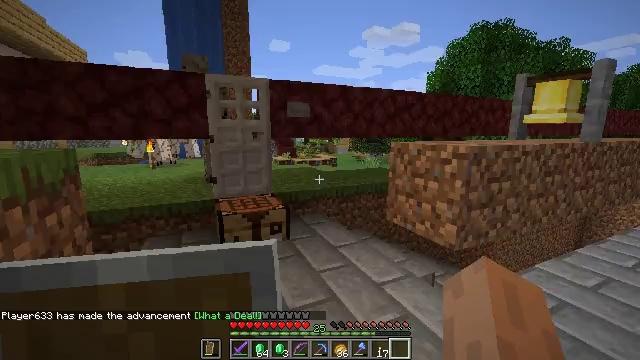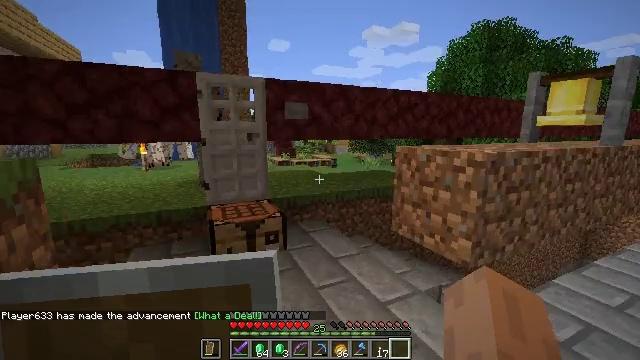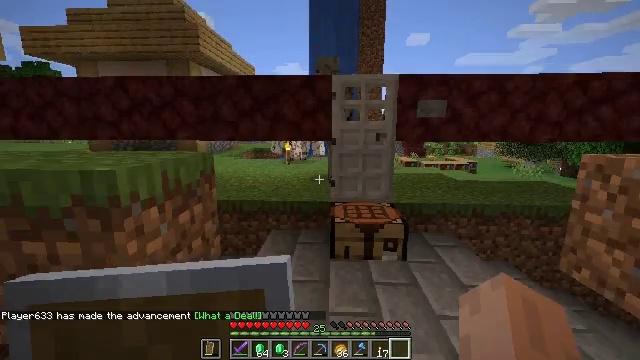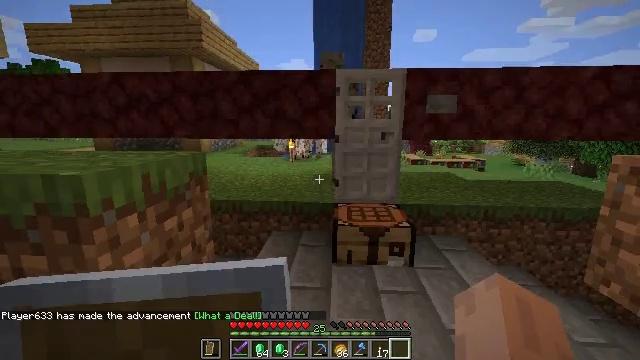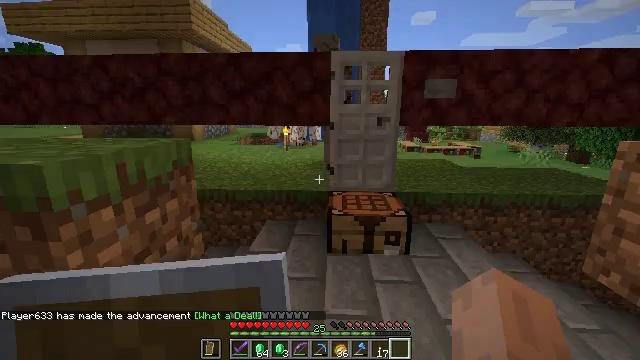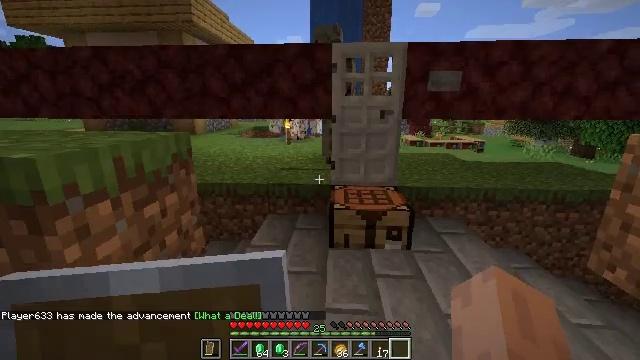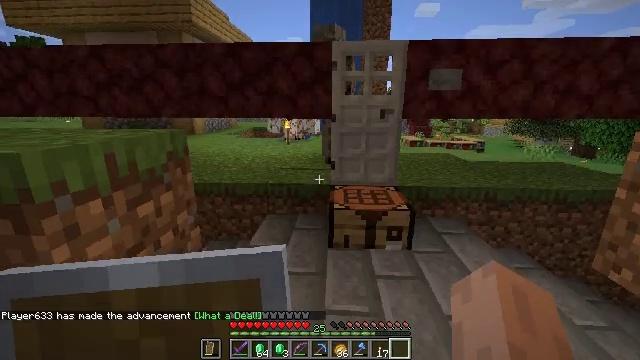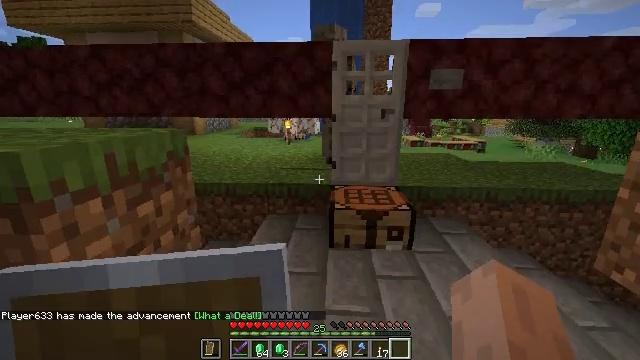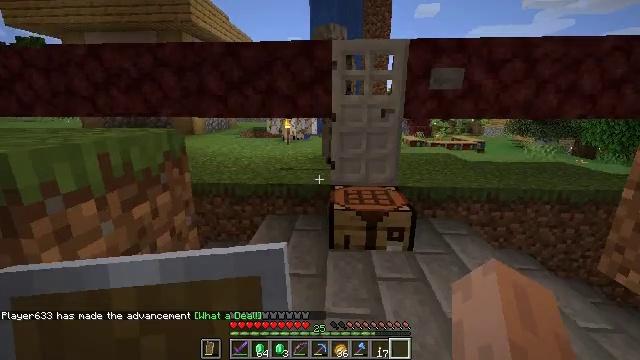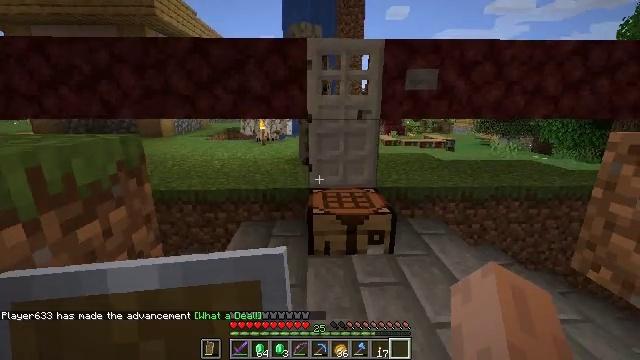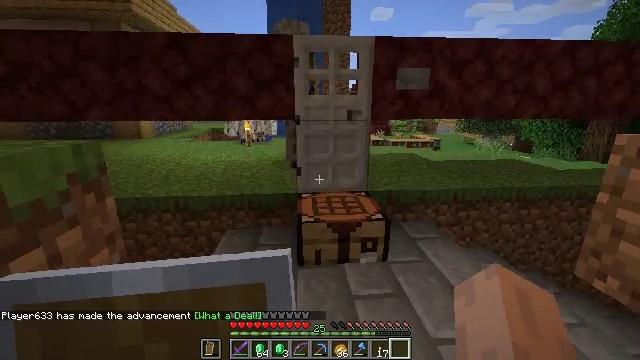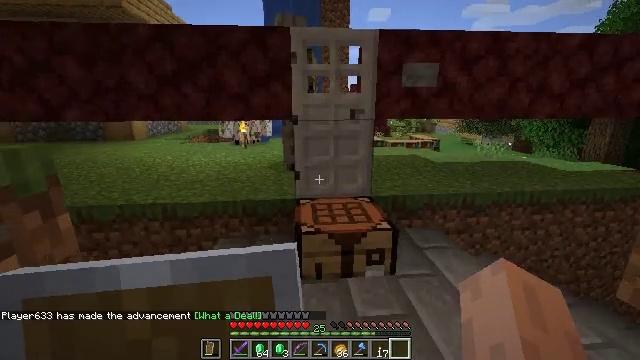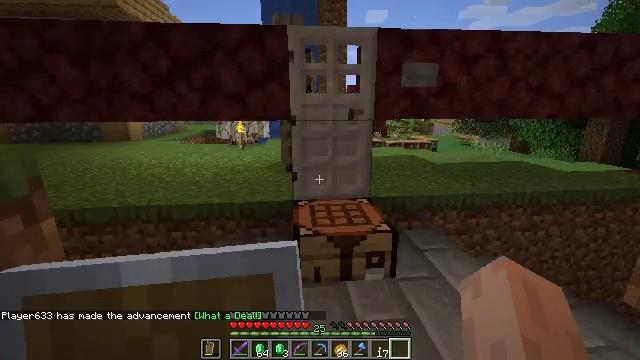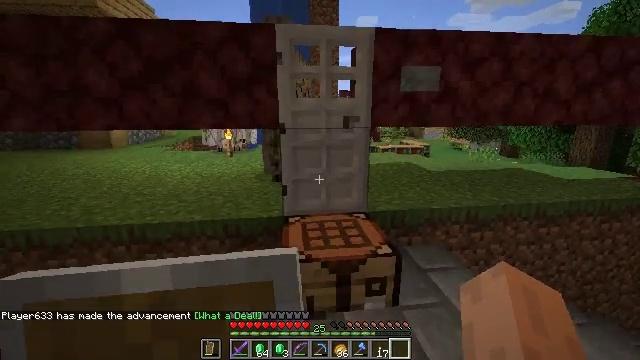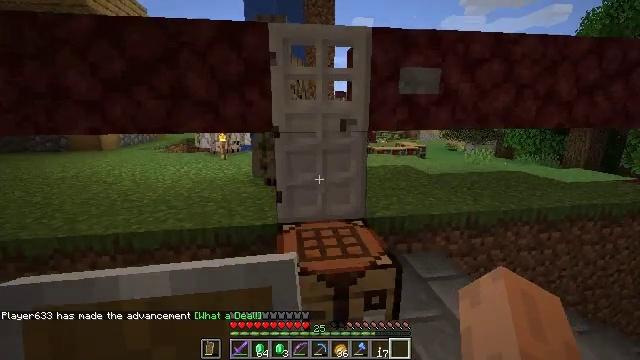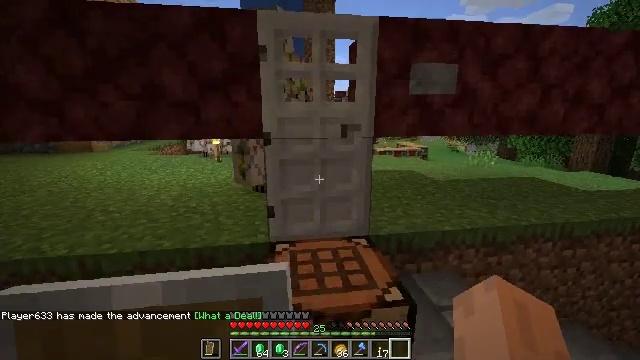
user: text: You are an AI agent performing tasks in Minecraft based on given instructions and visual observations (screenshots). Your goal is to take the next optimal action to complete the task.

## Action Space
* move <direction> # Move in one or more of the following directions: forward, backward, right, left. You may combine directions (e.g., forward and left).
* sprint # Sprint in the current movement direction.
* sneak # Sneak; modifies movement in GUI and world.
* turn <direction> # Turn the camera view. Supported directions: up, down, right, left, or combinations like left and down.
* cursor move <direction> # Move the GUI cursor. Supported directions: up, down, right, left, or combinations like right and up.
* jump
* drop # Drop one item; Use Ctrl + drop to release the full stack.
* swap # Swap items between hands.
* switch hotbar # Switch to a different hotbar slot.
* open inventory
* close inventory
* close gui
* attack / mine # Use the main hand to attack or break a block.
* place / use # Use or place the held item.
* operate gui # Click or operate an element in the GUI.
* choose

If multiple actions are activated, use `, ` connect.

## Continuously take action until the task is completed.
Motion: motion action
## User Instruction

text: Break the white banner to remove it.
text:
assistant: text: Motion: move forward
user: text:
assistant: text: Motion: move forward, turn left
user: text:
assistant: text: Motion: turn left
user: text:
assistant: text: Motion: turn down
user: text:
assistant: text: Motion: turn down
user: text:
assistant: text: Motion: no_op
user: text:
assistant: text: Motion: no_op
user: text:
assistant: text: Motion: move forward
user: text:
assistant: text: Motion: move forward, turn right
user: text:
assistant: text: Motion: move forward, turn right
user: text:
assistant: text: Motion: move forward
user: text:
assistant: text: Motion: move forward
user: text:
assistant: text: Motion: move forward, turn right and up
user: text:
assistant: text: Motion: move forward
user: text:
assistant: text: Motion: move forward
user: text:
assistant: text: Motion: move forward
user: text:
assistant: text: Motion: move forward
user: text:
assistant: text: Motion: move forward
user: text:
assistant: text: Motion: move forward
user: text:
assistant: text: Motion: move forward
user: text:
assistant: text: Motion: move forward, turn right
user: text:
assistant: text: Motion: turn right
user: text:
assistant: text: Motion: turn right
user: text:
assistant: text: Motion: turn right
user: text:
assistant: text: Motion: turn right
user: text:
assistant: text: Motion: turn right and down
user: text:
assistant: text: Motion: turn right
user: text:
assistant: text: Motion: no_op
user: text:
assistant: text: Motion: no_op
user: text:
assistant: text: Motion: no_op